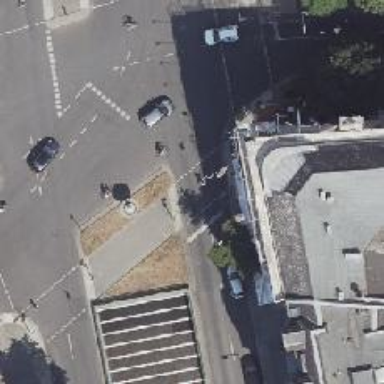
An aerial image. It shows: Footway crossing with traffic signals.